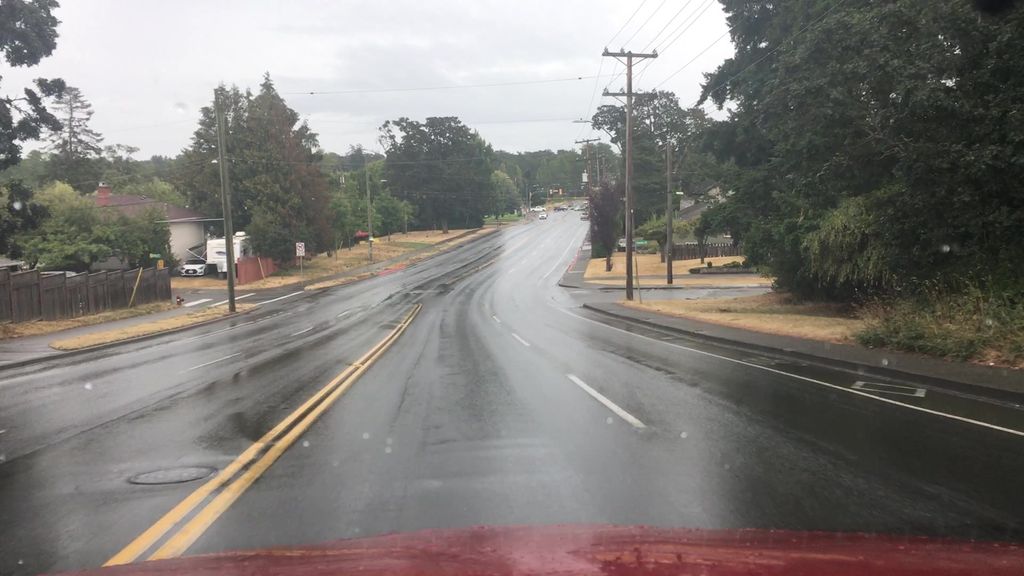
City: victoria